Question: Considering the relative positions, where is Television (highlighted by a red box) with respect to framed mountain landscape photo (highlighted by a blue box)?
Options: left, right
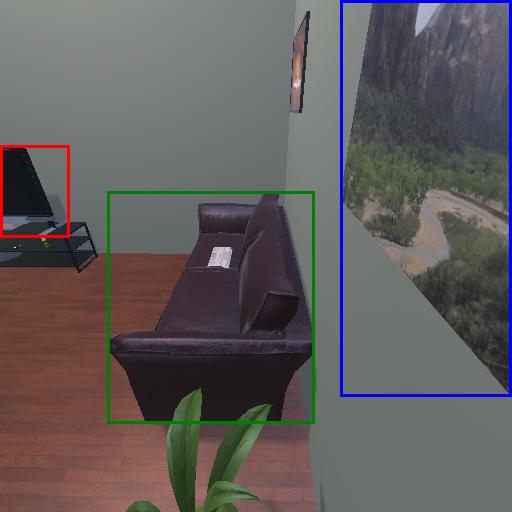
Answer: left